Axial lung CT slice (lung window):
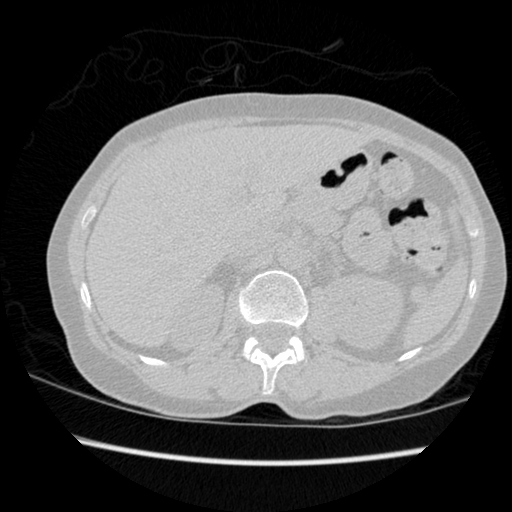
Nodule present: no